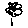
Label: flower